Question: I'm having some trouble in this python code:
'''
import twitter
twitter_search = twitter.Twitter(domain="search.twitter.com")
trends = twitter_search.trends()
'''
The error (404 page not found) is right here:

I'm using this package: <URL>
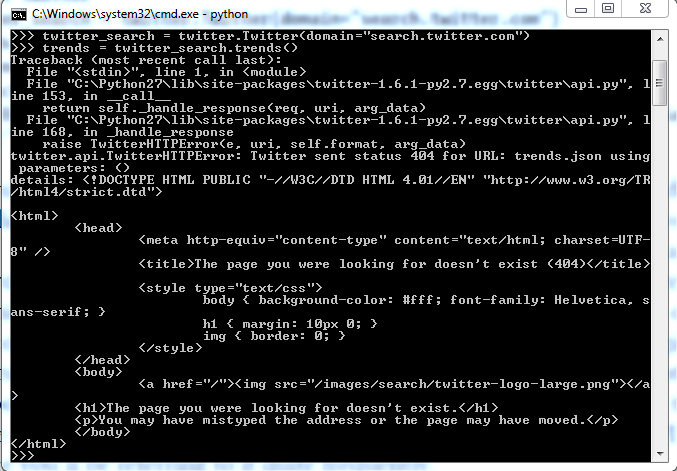
Answer: According to the <URL> the domain should be 'api.twitter.com':
'''
import twitter
twitter_search = twitter.Twitter(domain="api.twitter.com")
print twitter_search.trends()
{u'trends': [{u'url': u'http://search.twitter.com/search?q=%23weedcommandments',
u'name': u'#weedcommandments'}, ...
'''